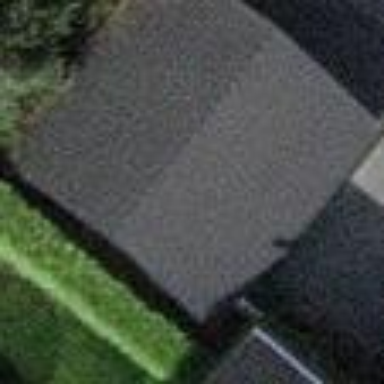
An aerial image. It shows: Garage building.